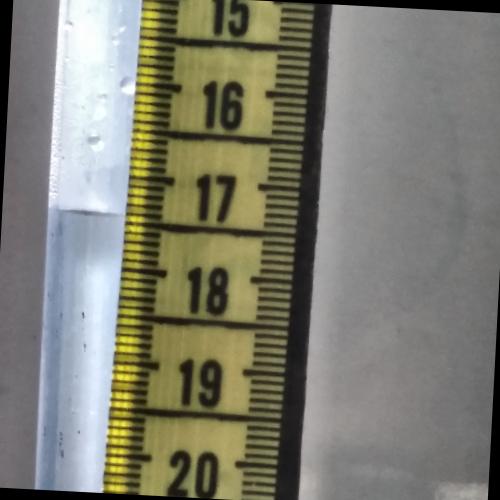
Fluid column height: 17.4 cm